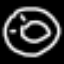
Label: donut